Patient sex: M
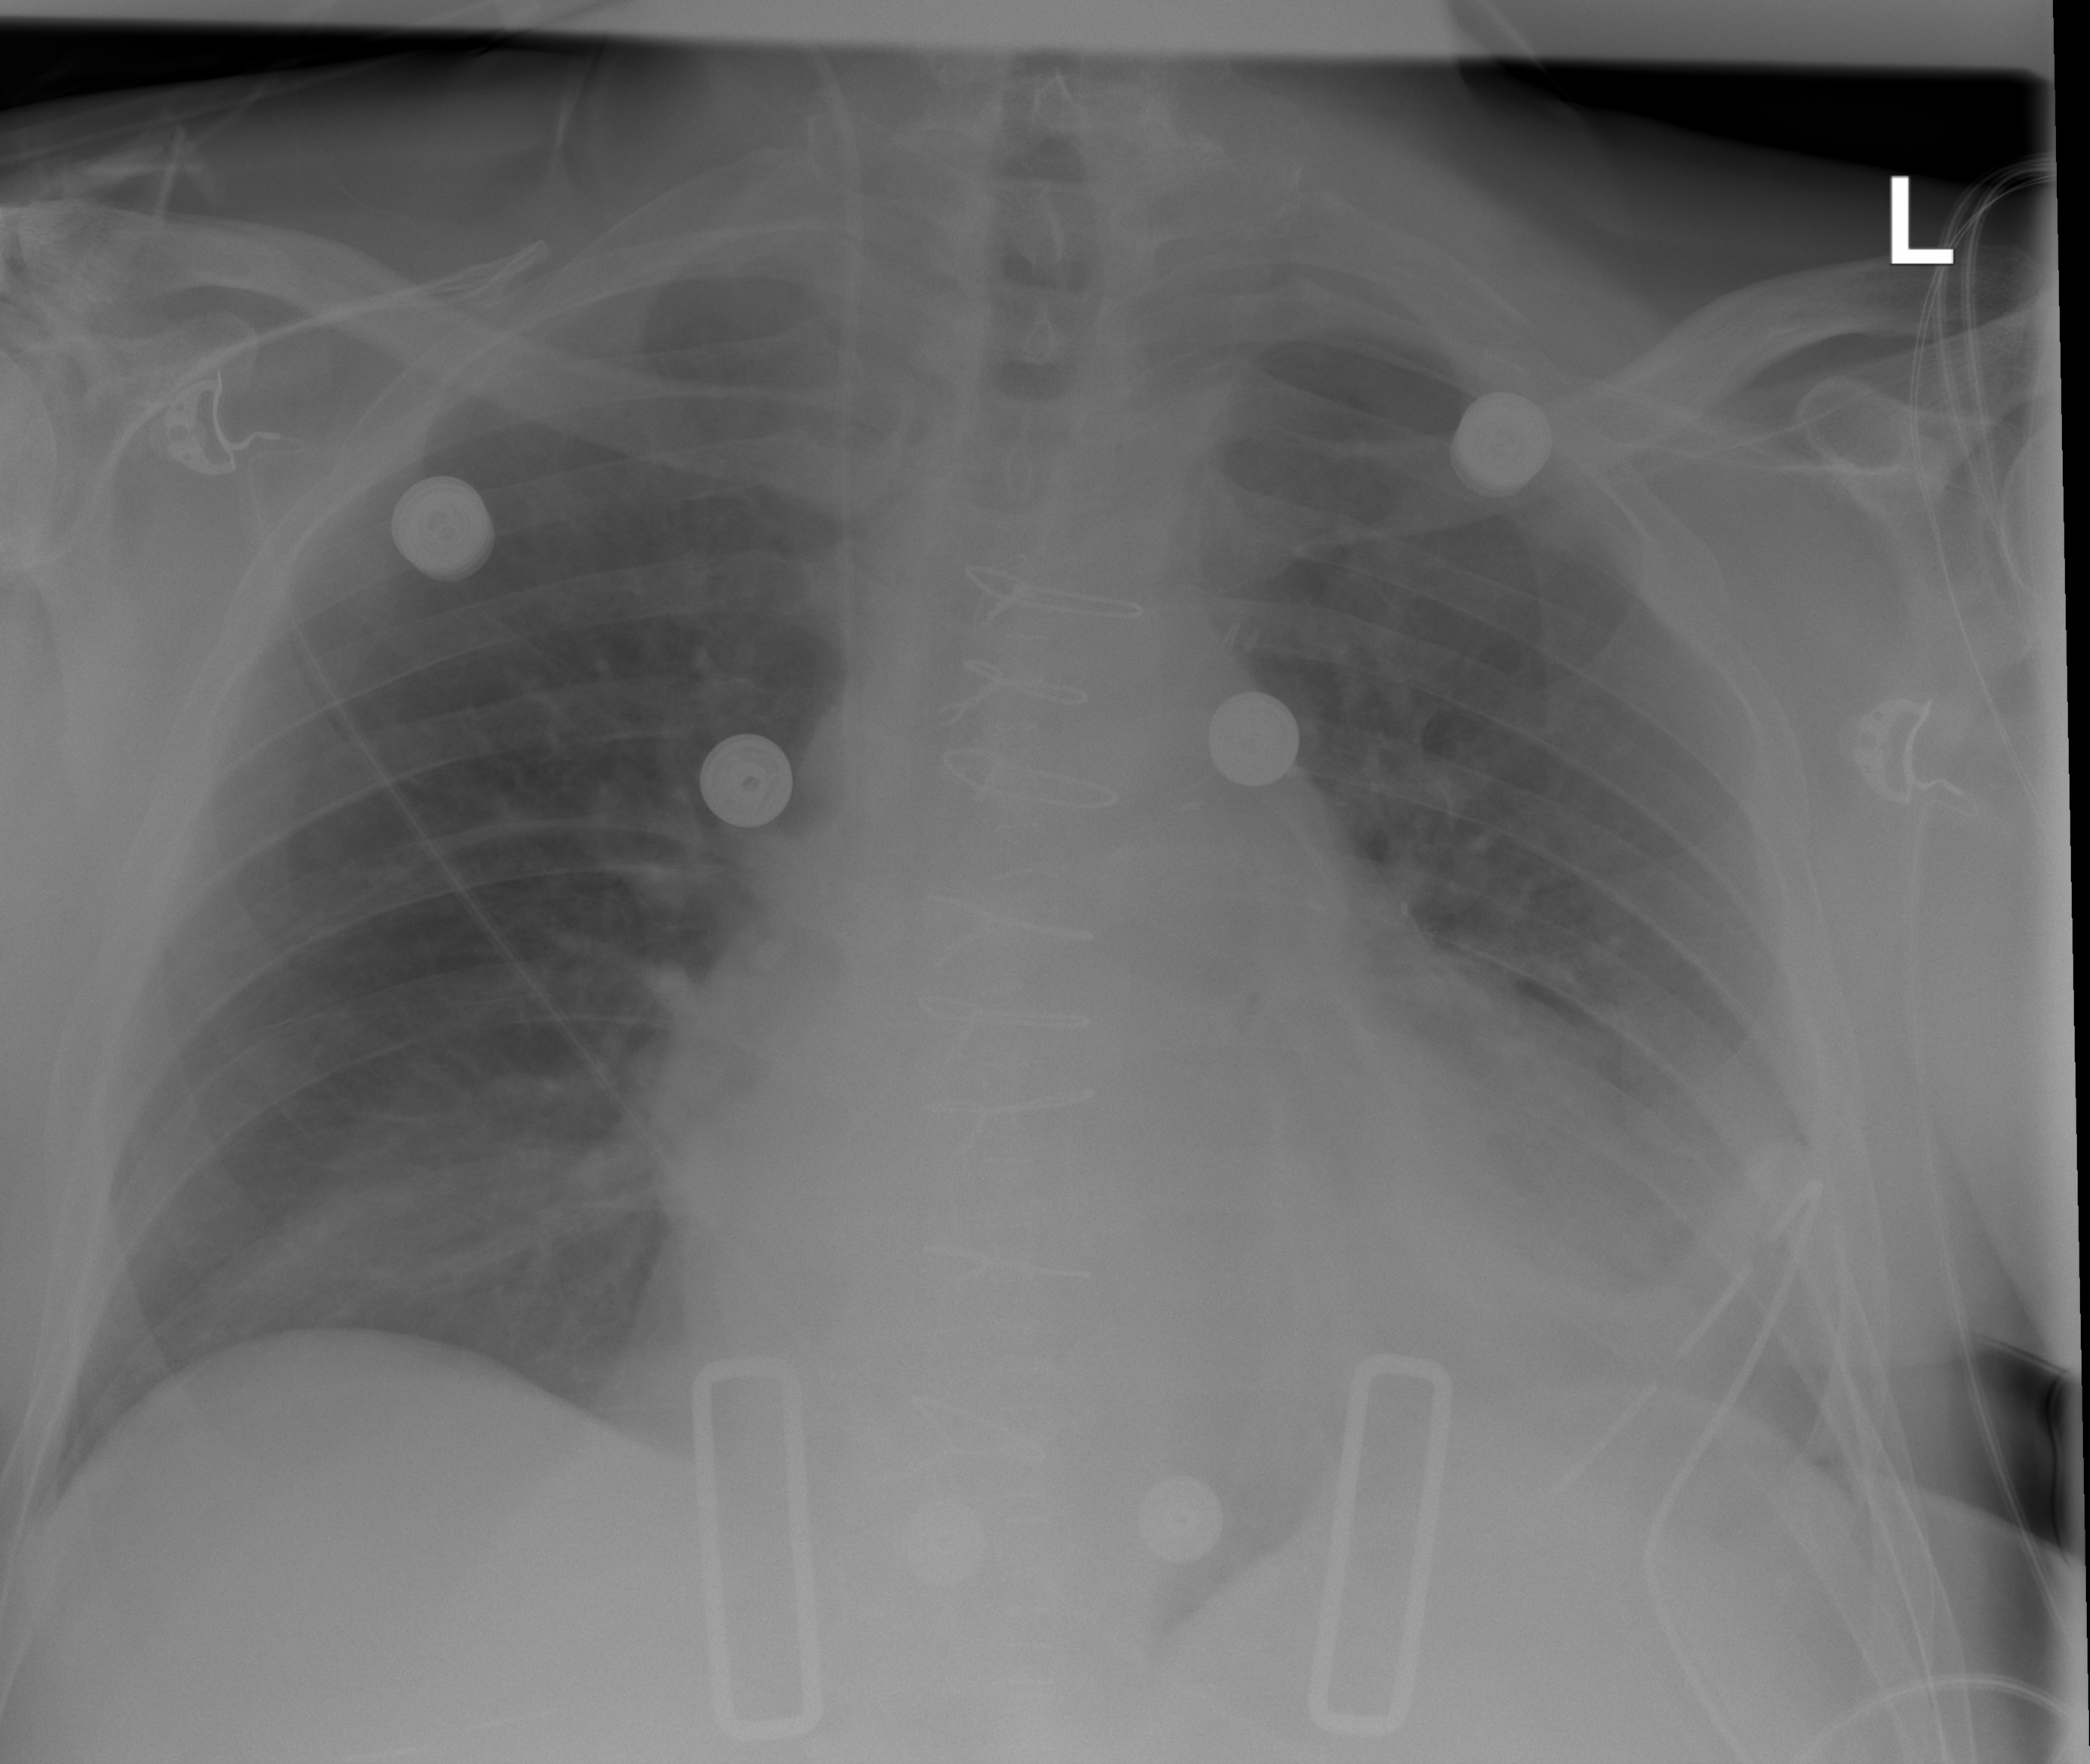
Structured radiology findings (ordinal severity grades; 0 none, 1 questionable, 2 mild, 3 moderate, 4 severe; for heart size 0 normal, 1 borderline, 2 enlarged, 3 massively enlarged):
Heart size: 2
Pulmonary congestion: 2
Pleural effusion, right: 0
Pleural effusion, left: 2
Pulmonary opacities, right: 0
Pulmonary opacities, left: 0
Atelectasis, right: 2
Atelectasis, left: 2